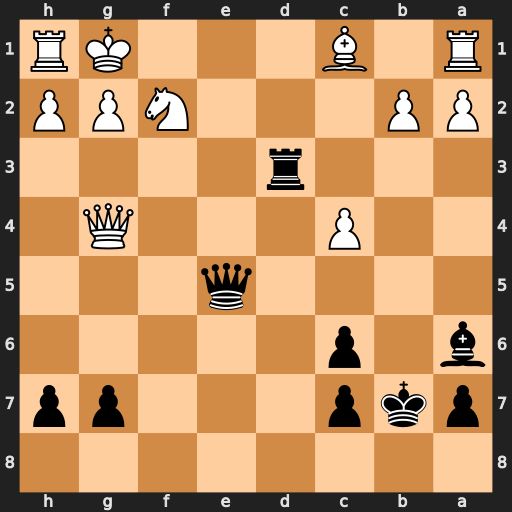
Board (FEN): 8/pkp3pp/b1p5/4q3/2P3Q1/3r4/PP3NPP/R1B3KR
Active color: b
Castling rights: -
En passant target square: -
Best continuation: Qe1#